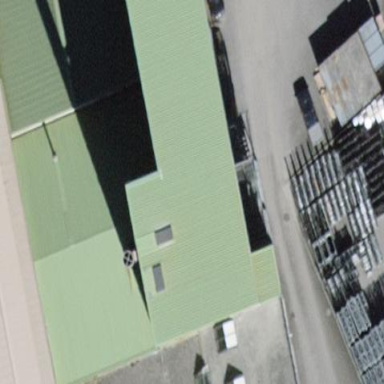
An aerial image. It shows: Industrial building.